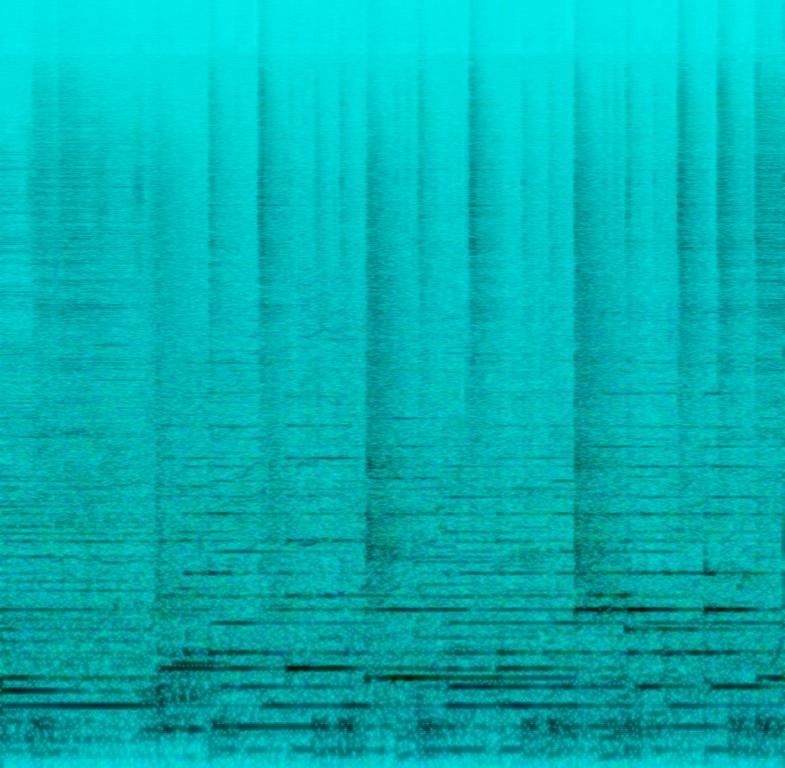
A live recording of an instrumental piano trio. The recording is boomy and low fidelity. The drumming is active and the piano playing is pretty. The drum kit features a sidestick. Electric bass is also present. Crowd noise can be heard. Sounds like gospel music that might be heard at a church service.